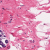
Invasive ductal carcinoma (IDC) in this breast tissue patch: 0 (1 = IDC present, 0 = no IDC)